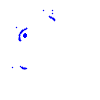
Particle: kaon